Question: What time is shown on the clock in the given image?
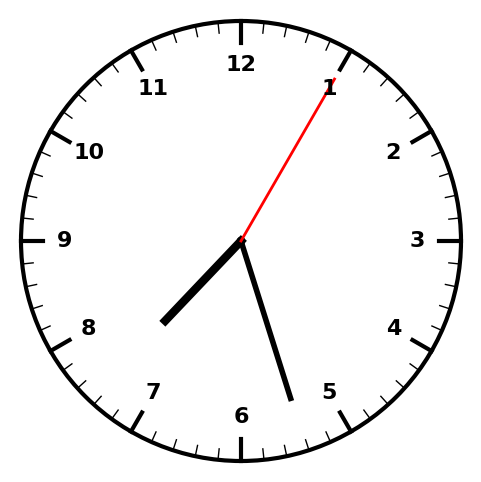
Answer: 07:27:05